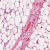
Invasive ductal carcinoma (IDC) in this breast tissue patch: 0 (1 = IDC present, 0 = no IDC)